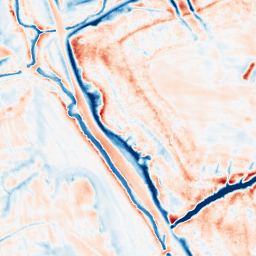
Category: classical
Decomposition family: gaussian
Decomposition parameters: sigma: 5
Upsampling method: linear_exact
Upsampling parameters: scale: 4
Upsampling scale: 4